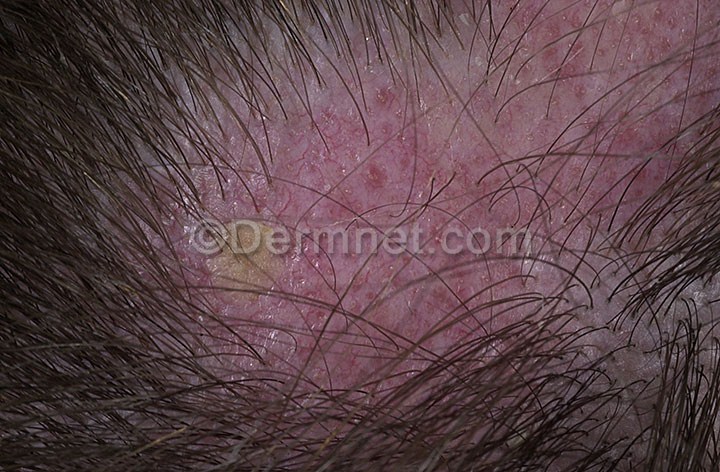
Disease: Lupus and other Connective Tissue diseases